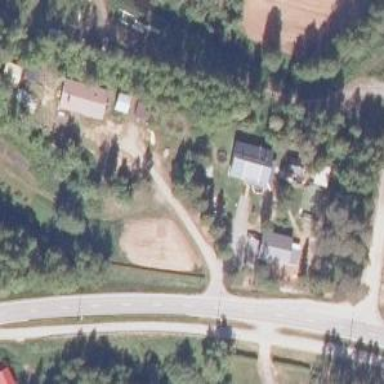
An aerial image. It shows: Driveway leading to service road.